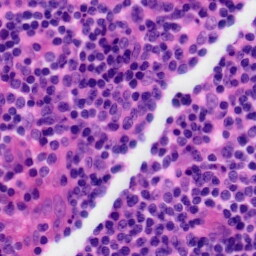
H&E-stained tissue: Tonsil